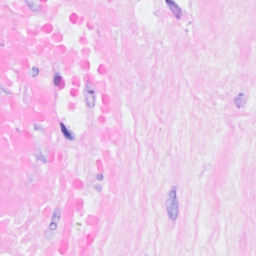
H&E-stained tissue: Breast